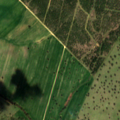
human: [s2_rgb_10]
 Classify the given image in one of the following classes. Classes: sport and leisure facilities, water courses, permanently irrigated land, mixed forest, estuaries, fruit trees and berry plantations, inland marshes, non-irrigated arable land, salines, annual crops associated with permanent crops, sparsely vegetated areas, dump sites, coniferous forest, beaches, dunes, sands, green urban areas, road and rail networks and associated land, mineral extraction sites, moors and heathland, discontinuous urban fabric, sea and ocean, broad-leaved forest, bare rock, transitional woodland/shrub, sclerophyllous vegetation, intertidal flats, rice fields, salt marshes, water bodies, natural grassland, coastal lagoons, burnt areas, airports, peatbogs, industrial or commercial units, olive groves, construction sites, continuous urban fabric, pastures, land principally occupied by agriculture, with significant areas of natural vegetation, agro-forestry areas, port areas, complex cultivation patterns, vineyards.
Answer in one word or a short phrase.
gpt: non-irrigated arable land, agro-forestry areas, broad-leaved forest, transitional woodland/shrub